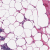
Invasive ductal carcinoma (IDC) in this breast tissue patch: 0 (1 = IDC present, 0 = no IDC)